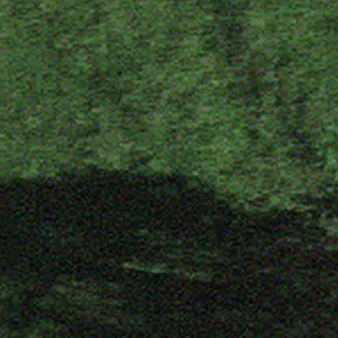
Label: other